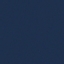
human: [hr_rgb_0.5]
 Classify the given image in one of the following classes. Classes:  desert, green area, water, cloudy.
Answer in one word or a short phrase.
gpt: water